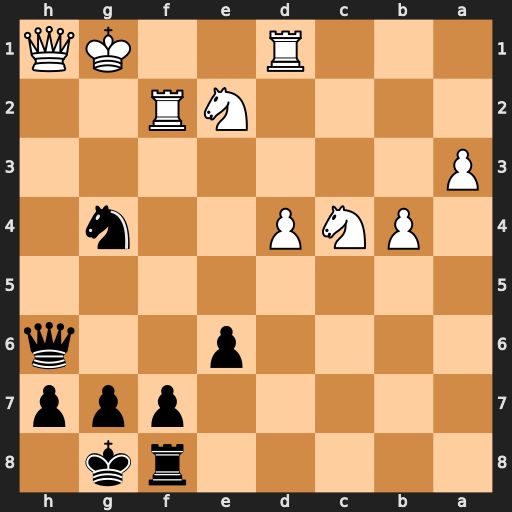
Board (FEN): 5rk1/5ppp/4p2q/8/1PNP2n1/P7/4NR2/3R2KQ
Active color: b
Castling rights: -
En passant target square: -
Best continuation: Qxh1+ Kxh1 Nxf2+ Kg2 Nxd1